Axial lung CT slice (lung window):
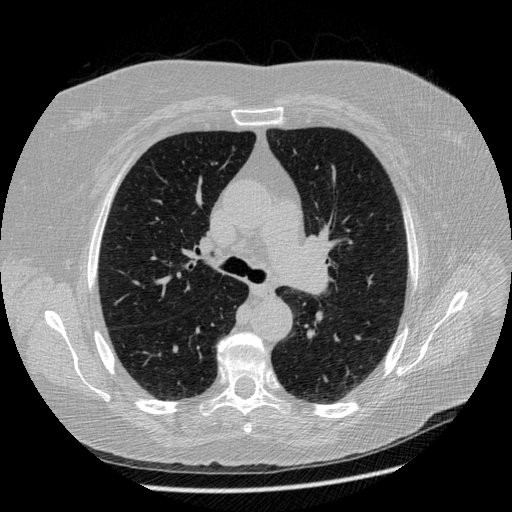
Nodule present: no